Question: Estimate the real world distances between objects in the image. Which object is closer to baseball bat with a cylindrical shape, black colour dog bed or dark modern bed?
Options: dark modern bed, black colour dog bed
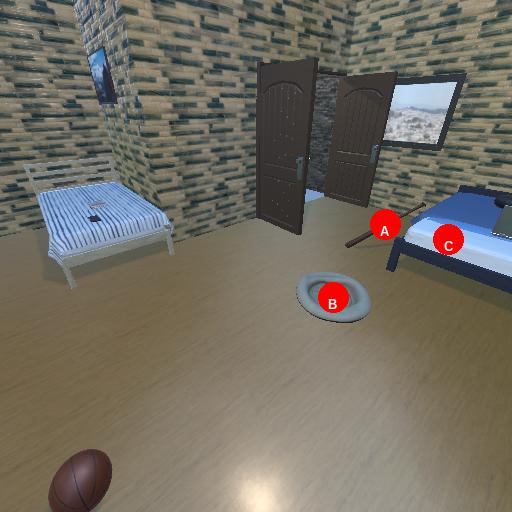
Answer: dark modern bed